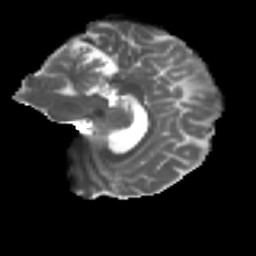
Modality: T2w
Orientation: sagittal
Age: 55
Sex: female
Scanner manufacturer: ge
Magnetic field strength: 3 T
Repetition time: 7.8 s
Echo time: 0.0606 s